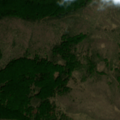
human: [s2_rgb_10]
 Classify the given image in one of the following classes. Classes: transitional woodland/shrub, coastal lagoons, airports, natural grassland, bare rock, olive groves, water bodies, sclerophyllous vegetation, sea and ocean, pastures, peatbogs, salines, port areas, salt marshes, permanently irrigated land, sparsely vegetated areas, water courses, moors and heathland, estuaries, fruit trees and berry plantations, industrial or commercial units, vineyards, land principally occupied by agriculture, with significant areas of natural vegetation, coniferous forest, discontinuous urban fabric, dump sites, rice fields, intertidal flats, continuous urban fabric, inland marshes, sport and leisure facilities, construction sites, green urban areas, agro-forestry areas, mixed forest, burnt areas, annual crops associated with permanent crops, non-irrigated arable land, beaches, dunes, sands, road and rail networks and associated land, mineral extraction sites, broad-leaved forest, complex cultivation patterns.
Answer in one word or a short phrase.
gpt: broad-leaved forest, natural grassland, transitional woodland/shrub